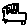
Label: car